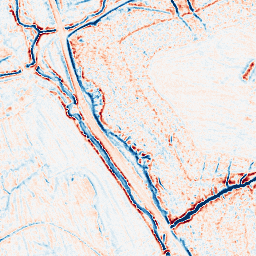
Category: edge_preserving
Decomposition family: bilateral
Decomposition parameters: d: 9
sigma_color: 50
sigma_space: 25
Upsampling method: sinc_blackman
Upsampling parameters: scale: 4
kernel_size: 16
Upsampling scale: 4